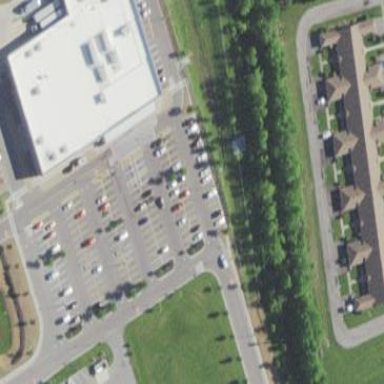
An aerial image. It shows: Retail building housing supermarket.